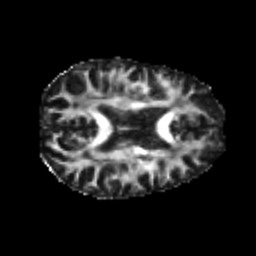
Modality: FA
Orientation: axial
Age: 23
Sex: female
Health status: healthy
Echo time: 0.074 s